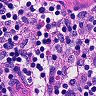
Metastatic tissue present: no